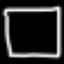
Label: square